Field crop: maize
Growth stage: 2
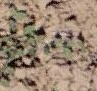
Species: convolvulus